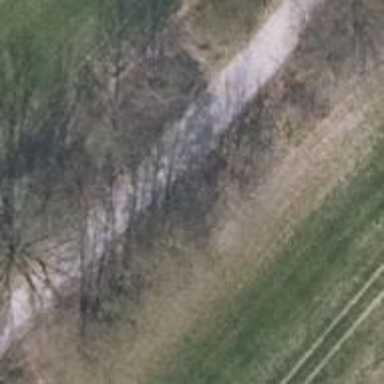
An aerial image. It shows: Row of deciduous broadleaved trees.